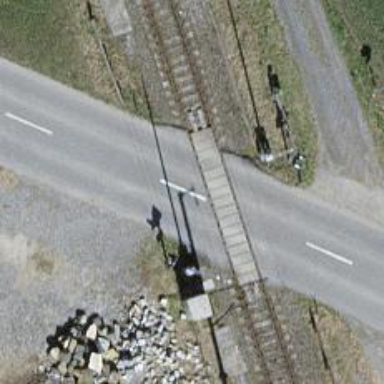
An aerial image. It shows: Contact line indicates electrification.